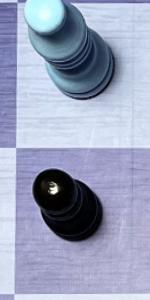
Label: Pawn_Black